Question: is there a way to make something like this work on CSS and HTML:
Have 2 divs, both with unknown width, one dynamically expanding, the other filling the remaining space, as follows:

The structure is very basic:
'''
<div class="parent">
<div class="filler"></div>
<div class="dynamic"></div>
</div>
'''
The .filler will contain text and .dynamic will receive elements that should be displayed in one line (other html structures).
Is this possible?
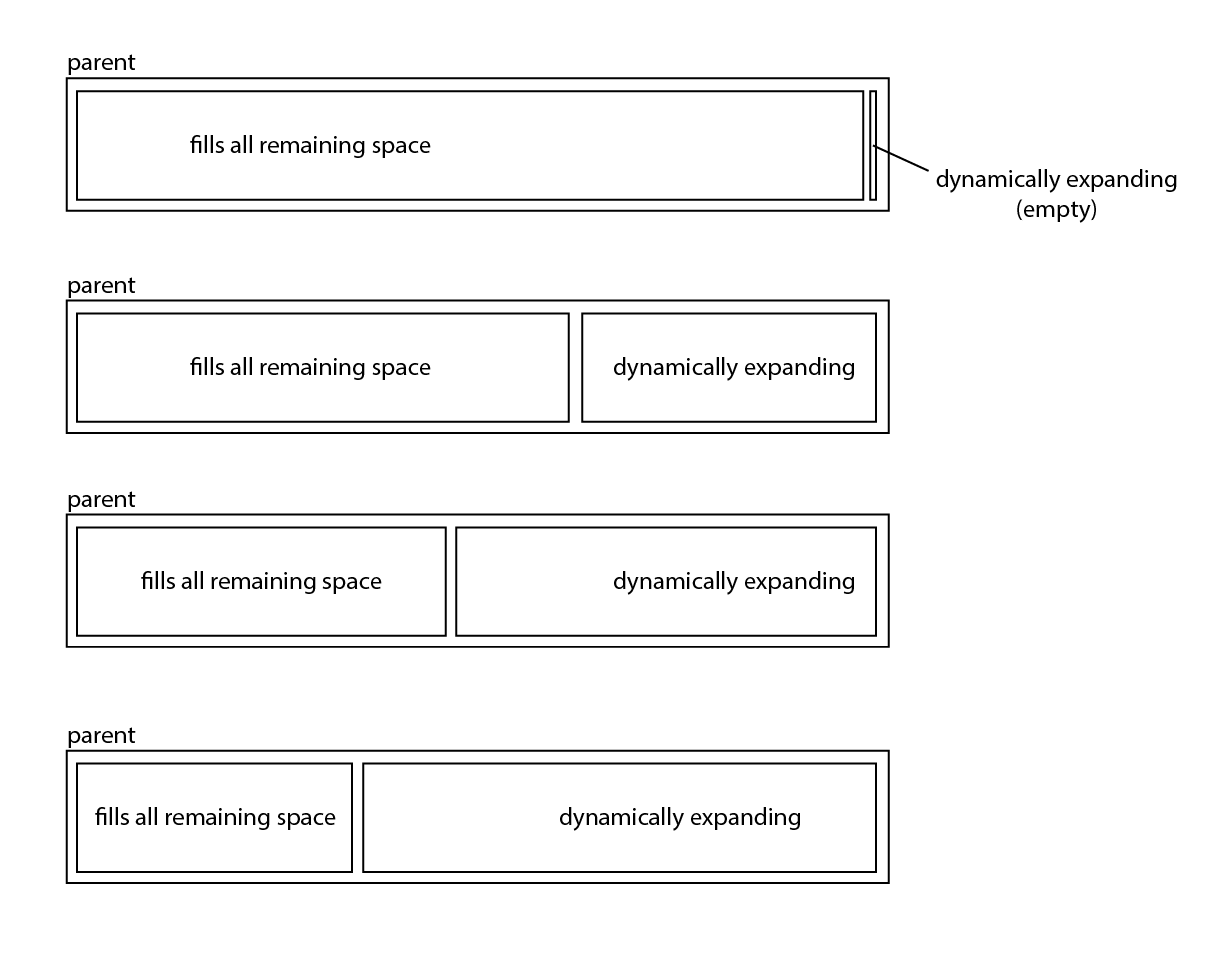
Answer: You can use 'display:table-cell' on the child divs, and use 'width:100%' on the filler div.
'''
#filler {
display:table-cell;
width:100%;
}
#dynamic {
display:table-cell;
}
'''
<URL>